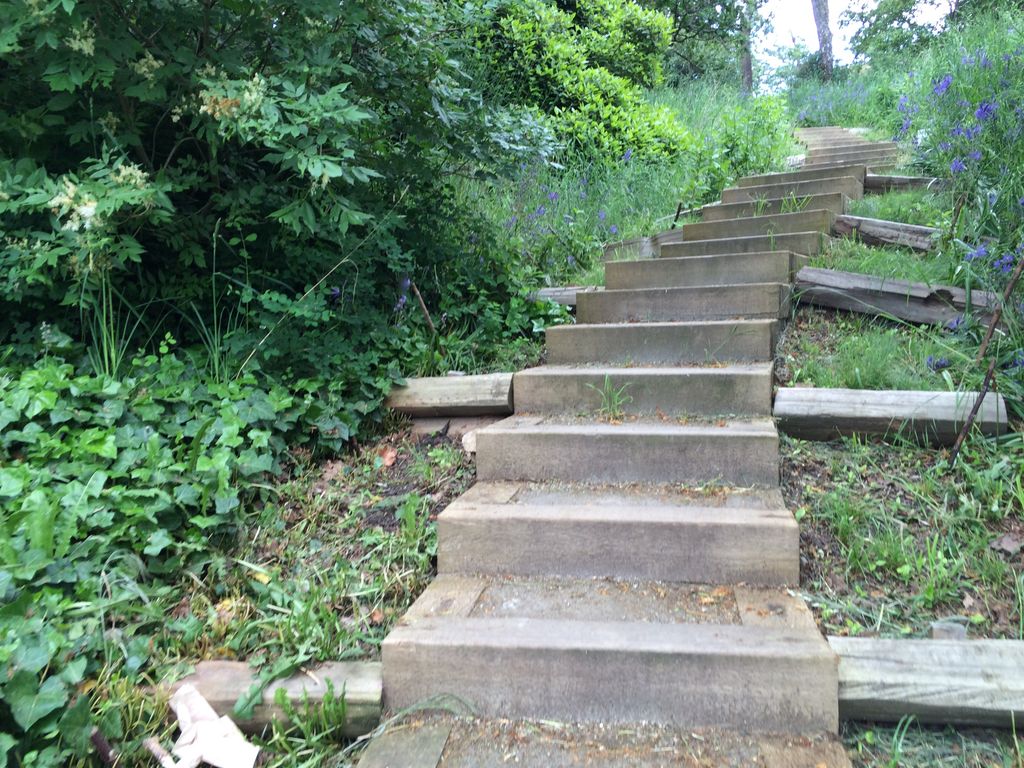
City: victoria